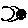
Label: moon